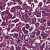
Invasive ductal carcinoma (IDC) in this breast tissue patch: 1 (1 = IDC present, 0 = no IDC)